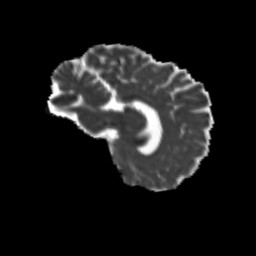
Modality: MD
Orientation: sagittal
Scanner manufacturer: siemens
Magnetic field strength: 3 T
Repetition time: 9.2 s
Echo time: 0.084 s